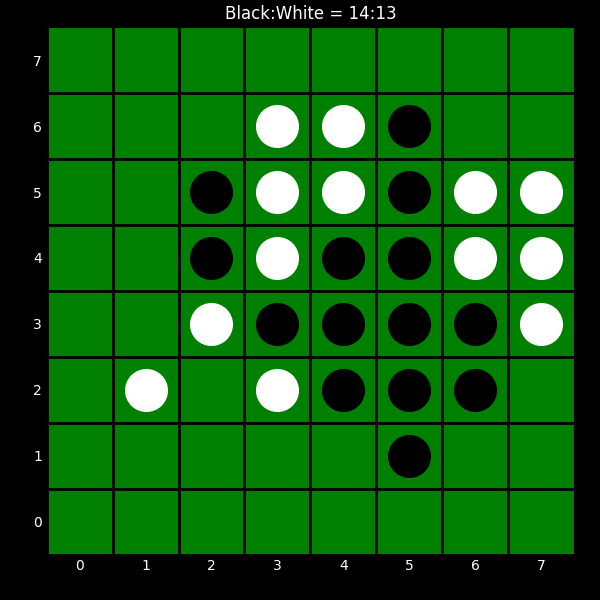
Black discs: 14
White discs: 13